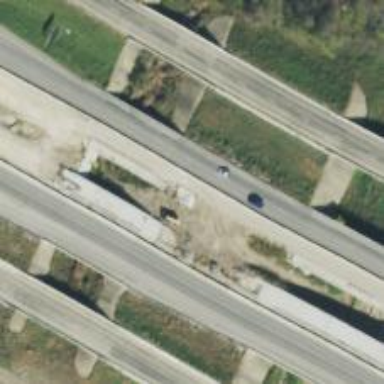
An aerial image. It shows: Motorway bridge.